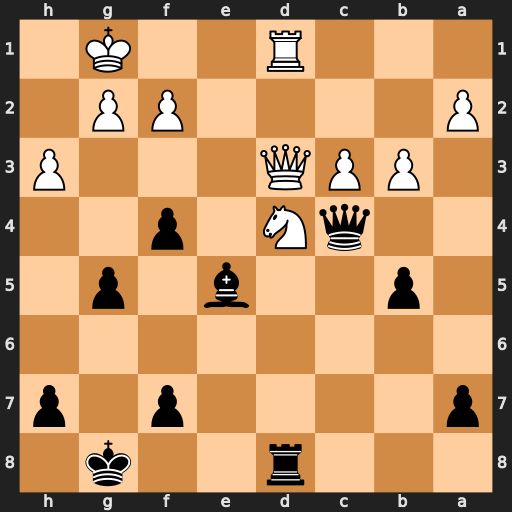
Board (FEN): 3r2k1/p4p1p/8/1p2b1p1/2qN1p2/1PPQ3P/P4PP1/3R2K1
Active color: b
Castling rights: -
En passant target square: -
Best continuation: Qxd3 Rxd3 b4